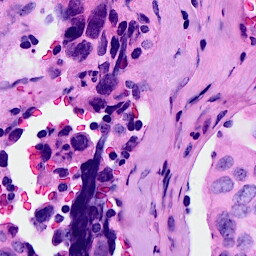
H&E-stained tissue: Breast